Question: I have a view with toolbar and web view. Toolbar is just below the status bar and it have buttons on it. Now when i disable tool bar button then on tapping on status bar it scrolls web view to top but when i enable the toolbar buttons then if i tap on status bar then it call home or "<" button action method.
Now have you any idea how to handle this problem.

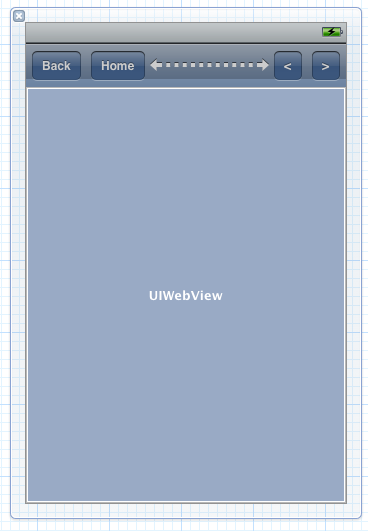
Answer: This isn't really a bug, but more like intended behavior. The hit area of the 'UIBarButtonItem's are larger than the image of the button. When you tap the status bar near the home button, you're actually tapping inside of the home button's tappable area. In my opinion a toolbar like that belongs at the bottom of the screen anyway within easy reach of the user's thumb.